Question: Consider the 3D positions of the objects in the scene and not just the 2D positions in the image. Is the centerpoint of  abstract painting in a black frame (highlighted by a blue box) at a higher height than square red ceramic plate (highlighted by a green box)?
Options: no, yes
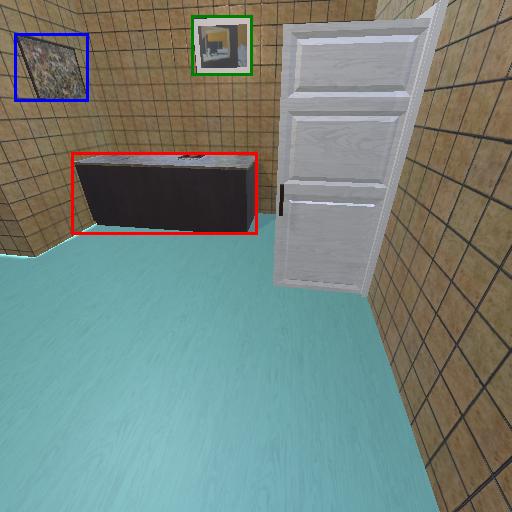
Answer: no